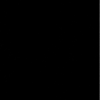
Label: dusty